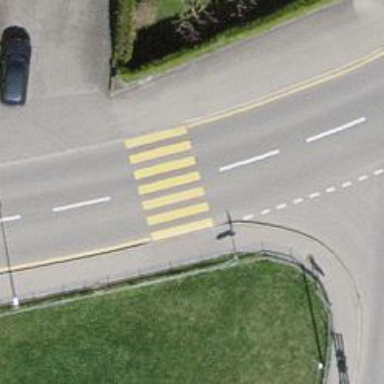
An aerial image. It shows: Marked crossing on the road.